高三 · 立体几何学
如图所示, 在 $\triangle A B C$ 中, $a=b \cdot \cos C+c \cdot \cos B$, 其中 a, b, $c$ 分别为角 A, B, C 的对边, 在四面体 P-ABC 中, $S_{1}, S_{2}, S_{3}, S$ 分别表示 $\triangle P A B, \triangle P B C, \triangle P C A, \triangle A B C$ 的面积, $\alpha, \beta, \gamma$依次表示面 PAB, 面 PBC, 面 PCA 与底面 $\mathrm{ABC}$ 所成二面角的大小. 写出对四面体性质的猜想, 并证明你的结论.

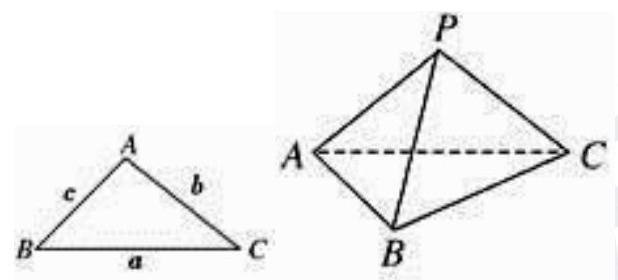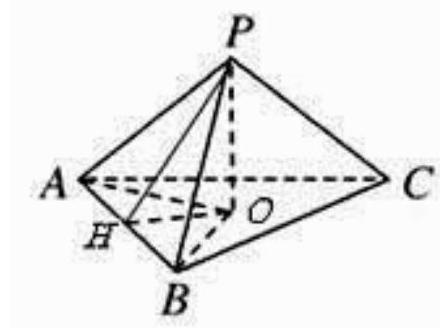
答案:  类比三角形中的结论,猜想在四面体中的结论为 $S=S_{1} \cdot \cos \alpha+S_{2} \cdot \cos \beta+S_{3} \cdot \cos \gamma$.证明：如图, 设 $\mathrm{P}$ 点在底面的射影为 $\mathrm{O}$ 点, 过 $\mathrm{O}$ 点作 $O H \perp A B$, 交 $\mathrm{AB}$ 于 $\mathrm{H}$, 连接 $\mathrm{PH}, \mathrm{OA}, \mathrm{OB}$,$\angle P H O$ 就是平面 $\mathrm{PAB}$ 与底面 $\mathrm{ABC}$ 所成的二面角, 则 $\angle P H O=\alpha$, $S_{	riangle A O B}=\frac{1}{2} 	imes A B 	imes O H, S_{	riangle P A B}=\frac{1}{2} 	imes A B 	imes P H, \quad \cos \alpha=\cos \angle P H O=\frac{O H}{P H}=\frac{S_{	riangle A O B}}{S_{1}}$$	herefore S_{	riangle A O B}=S_{1} \cos \alpha_{	ext {同理, }} S_{	riangle C O B}=S_{2} \cos \beta, S_{	riangle A O C}=S_{3} \cos \gamma$,又 $S=S_{	riangle A O B}+S_{	riangle C O B}+S_{	riangle A O C}, \quad 	herefore \mathrm{S}=\mathrm{S}_{1} \cdot \cos \alpha+\mathrm{S}_{2} \cdot \cos \beta+\mathrm{S}_{3} \cdot \cos \gamma$【分析】类比三角形中的结论，猜想四面体中的结论, 并证明即可.